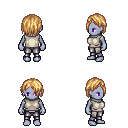
a pixel art fantasy rpg character, female body template, dark elf, purple skin, white sleeveless shirt, metal pants, light blonde bangs hairstyle, four views (front, back, left, right), 2x2 character sprite sheet, small pixel art, hard edges, no anti-aliasing